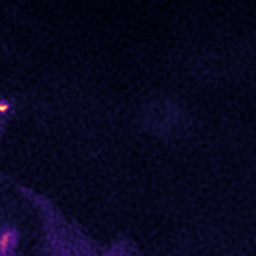
Label: Super-resolution ER image